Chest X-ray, PA view. Patient: 53 years old, sex F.
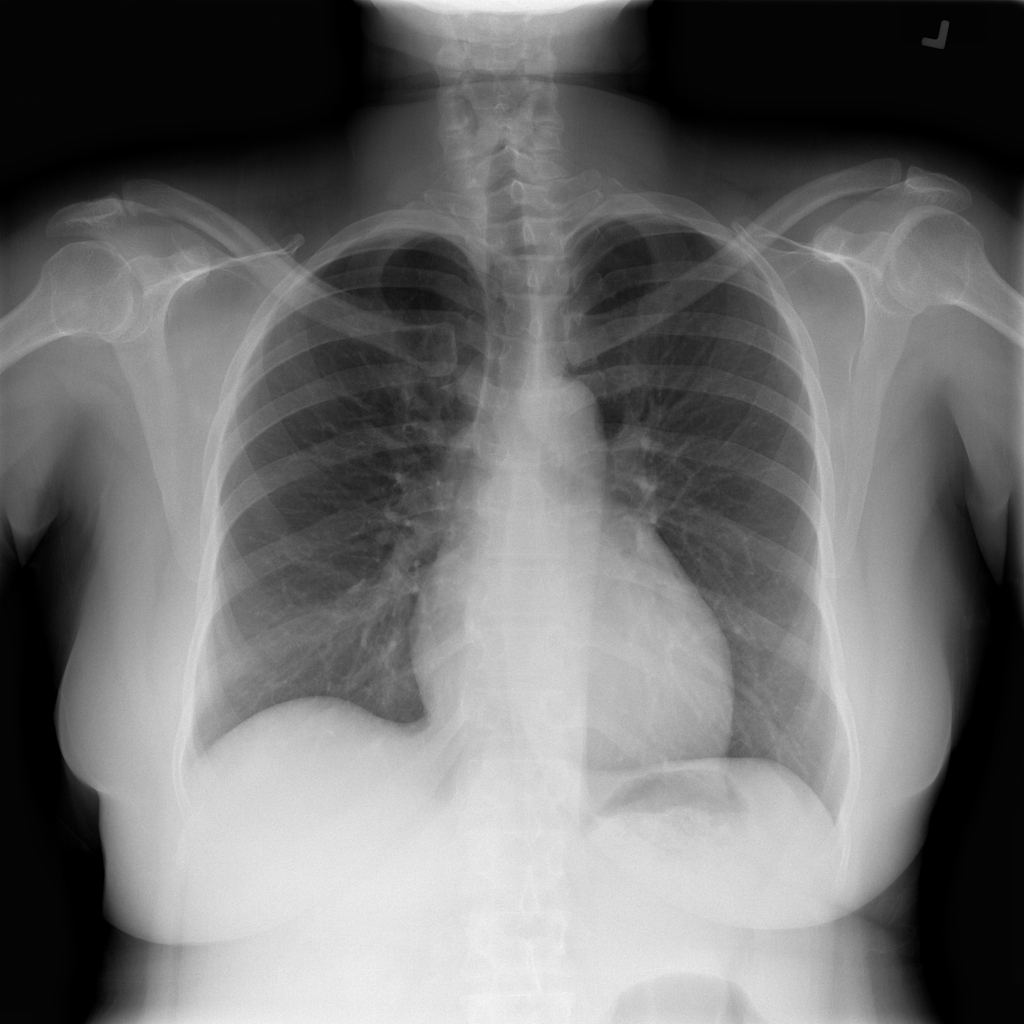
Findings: No Finding